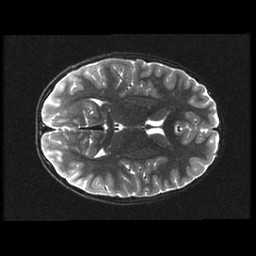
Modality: T2w
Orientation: axial
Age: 12
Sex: male
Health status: ill
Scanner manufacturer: ge
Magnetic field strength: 3 T
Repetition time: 7.5 s
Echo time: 0.1015 s